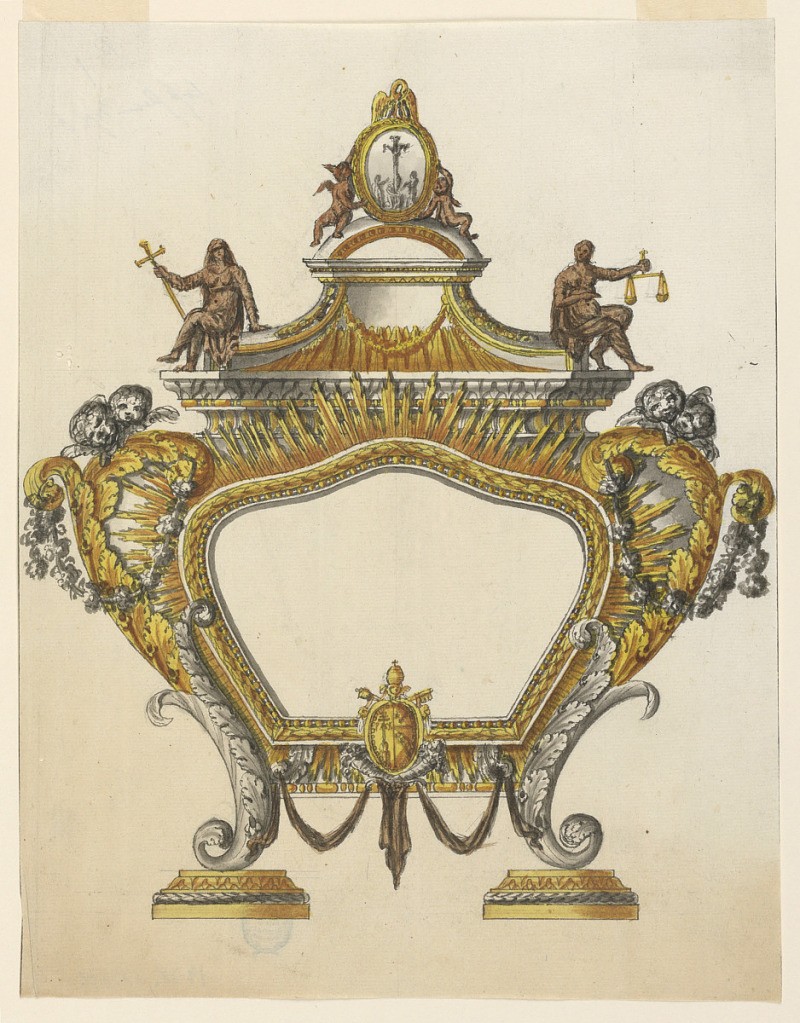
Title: Design for an Altar Tablet
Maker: Luigi Righetti, Italian, 1780 - 1819
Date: ca. 1820
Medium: Brush and sepia wash, watercolor, pen and ink, graphite on paper
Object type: Drawing
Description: Vertical rectangle. Design for an altar tablet with curved outlines, supported by two volutes of leaves standing upon bases. Below, in the center of the frame, the coat of arms of Pope Pius VII. Cherubim are on top of the volutes at the sides. Above an elaborated pediment, with allegorical figures of Faith and Justice sitting and on the top a relief with Christ on the cross, with the Virgin Mary, St. John, and St. Magdalene. The relief is supported by two angels and has a pelican at the top.